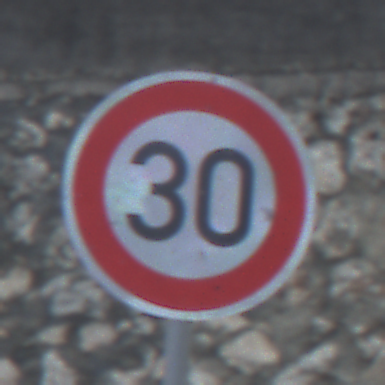
Verkehrszeichen: Geschwindigkeit30
Umgebung: Outdoor, Suburban
Tageszeit: MorningAfternoon
Wetter: PartlyCloudy
Licht: Natural
Jahreszeit: NotSpecified
Kontrast: LowContrast